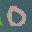
Label: 0